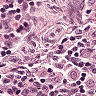
Metastatic tissue present: no